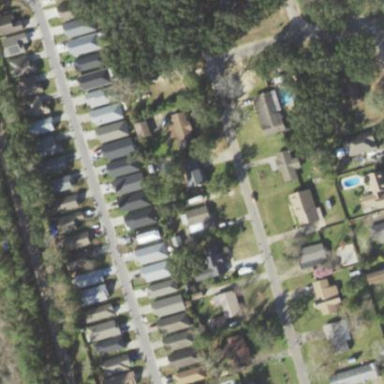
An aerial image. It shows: Residential area composed of single-family homes.